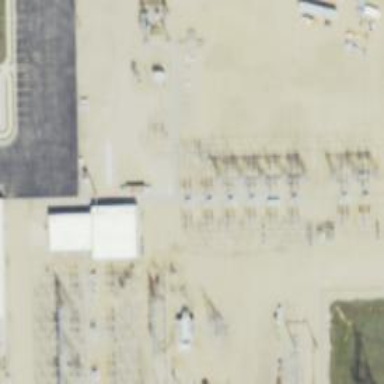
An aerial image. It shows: Switch for power supply.